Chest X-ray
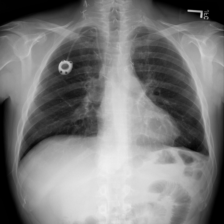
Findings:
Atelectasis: negative
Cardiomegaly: negative
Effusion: negative
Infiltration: negative
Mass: negative
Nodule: negative
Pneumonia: negative
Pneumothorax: negative
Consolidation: negative
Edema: negative
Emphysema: negative
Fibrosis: negative
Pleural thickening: negative
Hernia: negative